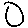
Label: circle